The plot shows how the frequency content of a rotor-rig vibration signal evolves over time (STFT spectrogram). Classify the rotor condition as one of: normal, misalignment, unbalance, looseness.
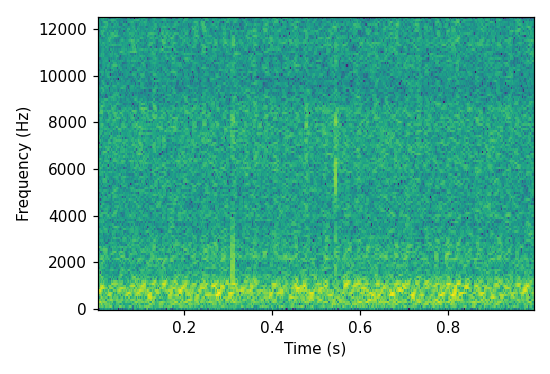
Answer: unbalance